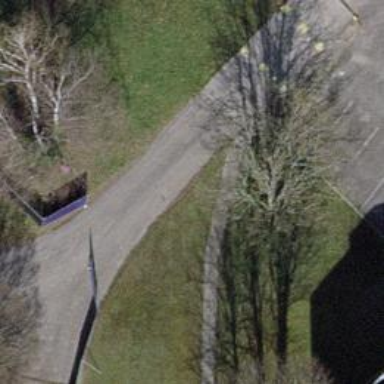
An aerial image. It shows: Road with steps.